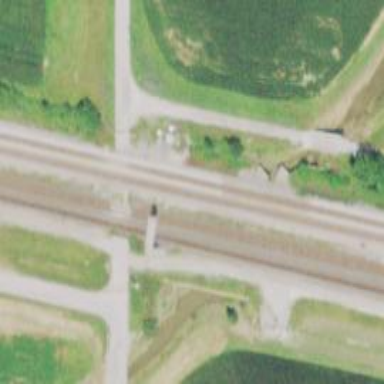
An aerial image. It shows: Site related to railway infrastructure.